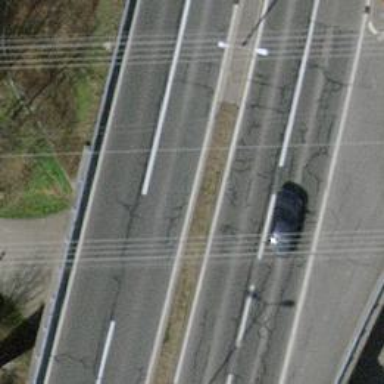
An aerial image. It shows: Asphalt road classified as trunk highway.